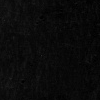
Atmospheric dust classification: not_dusty